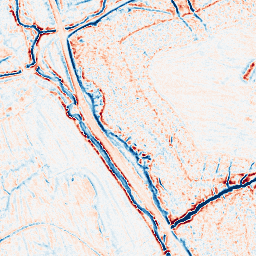
Category: edge_preserving
Decomposition family: bilateral
Decomposition parameters: d: 9
sigma_color: 25
sigma_space: 150
Upsampling method: cubic_catmull_rom
Upsampling parameters: scale: 4
Upsampling scale: 4